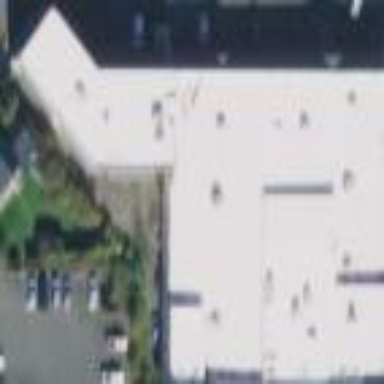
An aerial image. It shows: Retail building.